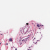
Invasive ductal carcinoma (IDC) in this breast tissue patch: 1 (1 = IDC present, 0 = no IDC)